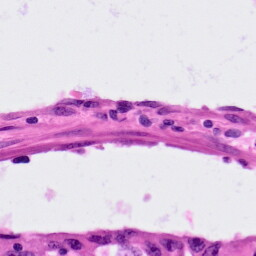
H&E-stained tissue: Lung